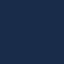
Land use / land cover class: SeaLake